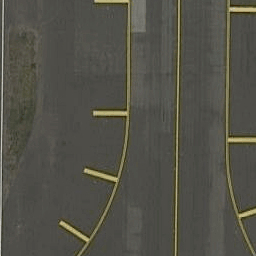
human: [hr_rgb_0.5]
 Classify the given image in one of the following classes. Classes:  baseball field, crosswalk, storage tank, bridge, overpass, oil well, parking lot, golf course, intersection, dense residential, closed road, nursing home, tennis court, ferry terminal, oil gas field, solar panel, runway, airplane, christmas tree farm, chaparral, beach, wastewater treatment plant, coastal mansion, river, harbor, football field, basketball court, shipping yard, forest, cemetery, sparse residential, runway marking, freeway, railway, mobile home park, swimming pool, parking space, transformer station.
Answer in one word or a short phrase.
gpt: runway marking